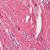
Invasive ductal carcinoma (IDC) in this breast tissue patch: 0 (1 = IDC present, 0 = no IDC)